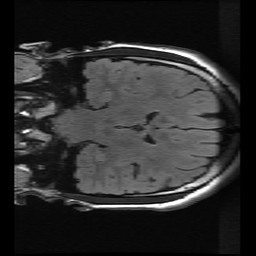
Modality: FLAIR
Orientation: coronal
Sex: male
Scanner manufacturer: ge
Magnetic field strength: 3 T
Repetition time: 9 s
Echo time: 0.1218 s